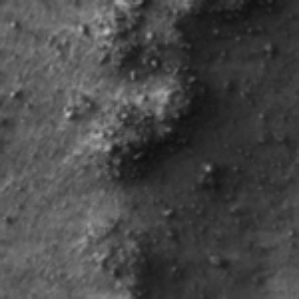
Label: frost